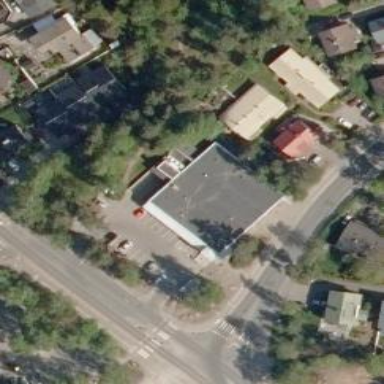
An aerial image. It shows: Convenience shop.